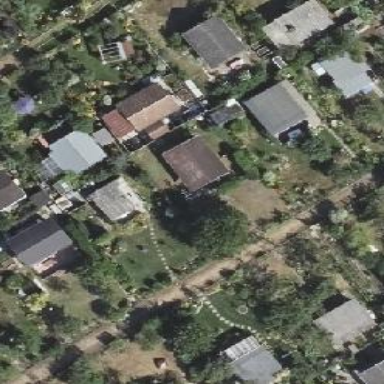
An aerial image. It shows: Plot in the allotments.